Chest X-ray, PA view. Patient: 38 years old, sex M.
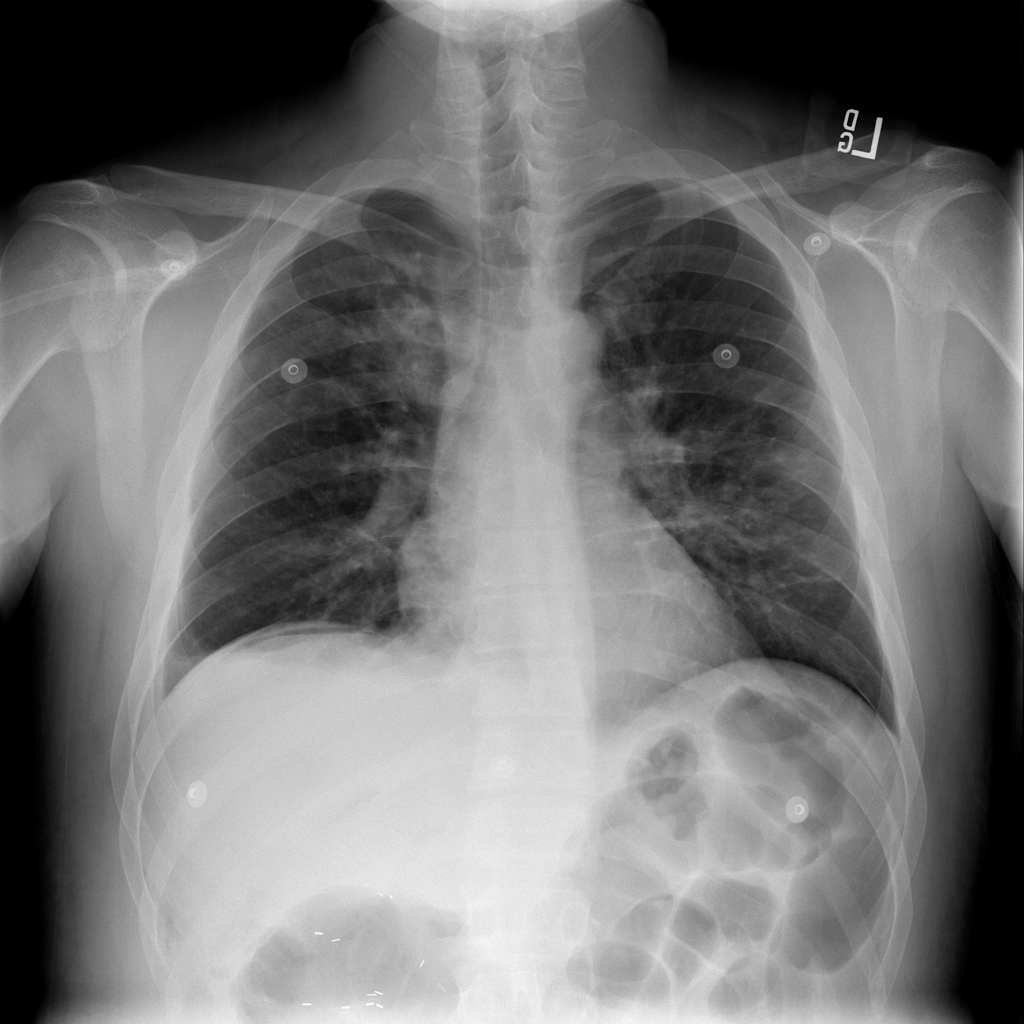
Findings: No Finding